Question: I have created a plot in matplot lib and I wish to add an inset to that plot. The data I wish to plot is kept inside of a dictionary that I use in other figures. I'm finding this data inside a loop which I then run this loop again for the subplot. Here is the relevant segment:
'''
leg = []
colors=['red','blue']
count = 0
for key in Xpr: #Xpr holds my data
#skipping over what I don't want to plot
if not key[0] == '5': continue
if key[1] == '0': continue
if key[1] == 'a': continue
leg.append(key)
x = Xpr[key]
y = Ypr[key] #Ypr holds the Y axis and is created when Xpr is created
plt.scatter(x,y,color=colors[count],marker='.')
count += 1
plt.xlabel(r'$z/\mu$')
plt.ylabel(r'$
ho(z)$')
plt.legend(leg)
plt.xlim(0,10)
#Now I wish to create the inset
a=plt.axes([0.7,0.7,0.8,0.8])
count = 0
for key in Xpr:
break
if not key[0] == '5': continue
if key[1] == '0': continue
if key[1] == 'a': continue
leg.append(key)
x = Xpr[key]
y = Ypr[key]
a.plot(x,y,color=colors[count])
count += 1
plt.savefig('ion density 5per Un.pdf',format='pdf')
plt.cla()
'''
The strange thing is that when I tried to move the inset position, I still get the previous insets (those from the previous run of the code). I even tried to comment out the 'a=axes([])' line without any apparent. I attach en example file. Why is it acting in that way?
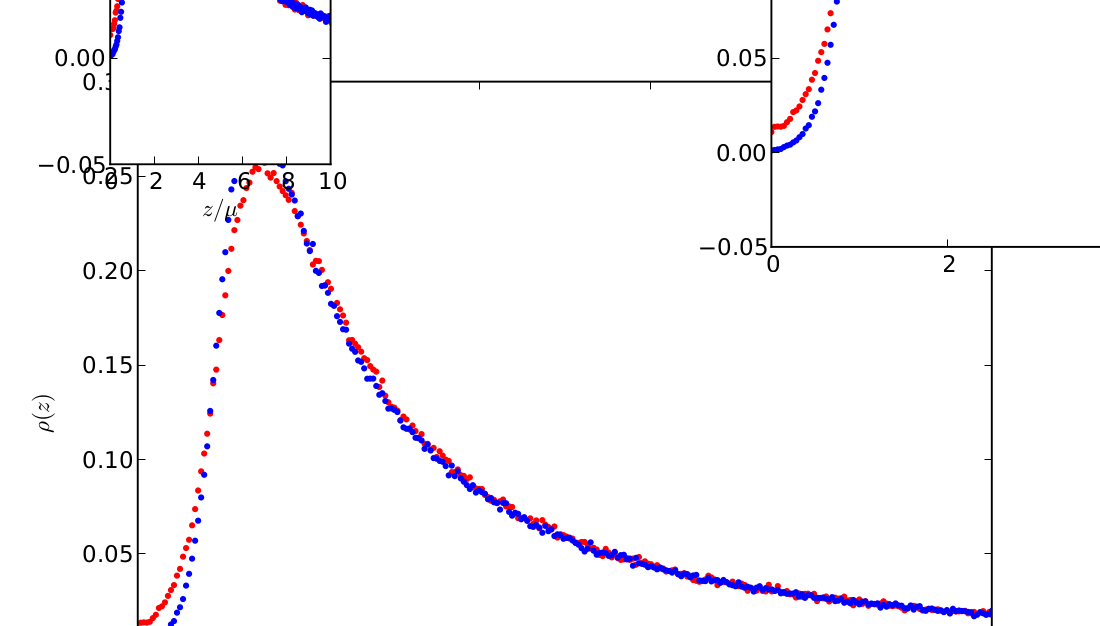
Answer: The simple answer is you should use 'plt.clf()' which clears the figure, not the current axes. There is also a 'break' in the inset loop which means none of that code will ever run.
When you start to do more complicated things than use a single axes, it is worth switching over to using the OO interface to 'matplotlib'. It may seem more complicated at first, but you no longer have to worry about the hidden state of 'pyplot'. Your code can be re-written as
'''
fig = plt.figure()
ax = fig.add_axes([.1,.1,.8,.8]) # main axes
colors=['red','blue']
for key in Xpr: #Xpr holds my data
#skipping over what I don't want to plot
if not key[0] == '5': continue
if key[1] == '0': continue
if key[1] == 'a': continue
x = Xpr[key]
y = Ypr[key] #Ypr holds the Y axis and is created when Xpr is created
ax.scatter(x,y,color=colors[count],marker='.',label=key)
count += 1
ax.set_xlabel(r'$z/\mu$')
ax.set_ylabel(r'$
ho(z)$')
ax.set_xlim(0,10)
leg = ax.legend()
#Now I wish to create the inset
ax_inset=fig.add_axes([0.7,0.7,0.3,0.3])
count =0
for key in Xpr: #Xpr holds my data
if not key[0] == '5': continue
if key[1] == '0': continue
if key[1] == 'a': continue
x = Xpr[key]
y = Ypr[key]
ax_inset.plot(x,y,color=colors[count],label=key)
count +=1
ax_inset.legend()
'''